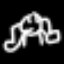
Label: frog